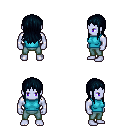
a pixel art fantasy rpg character, male body template, dark elf, purple skin, teal sleeveless shirt, teal pants, raven unkempt hairstyle, four views (front, back, left, right), 2x2 character sprite sheet, small pixel art, hard edges, no anti-aliasing